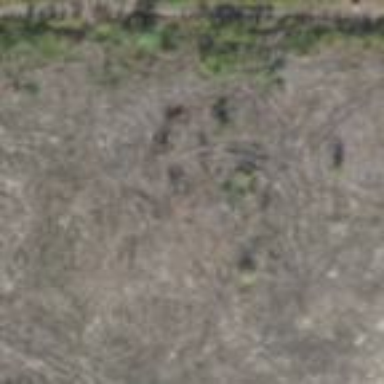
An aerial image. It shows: Forest with needle-leaved trees.